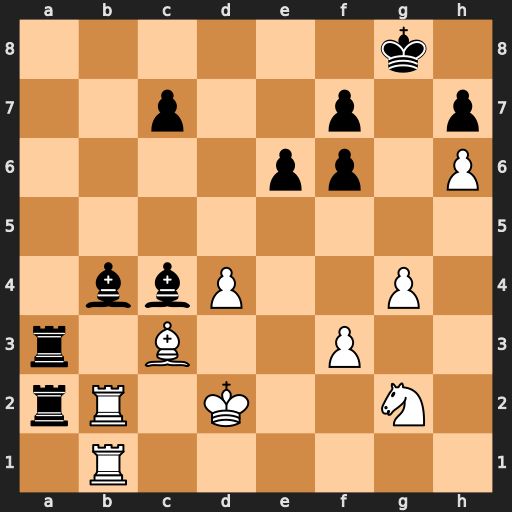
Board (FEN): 6k1/2p2p1p/4pp1P/8/1bbP2P1/r1B2P2/rR1K2N1/1R6
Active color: w
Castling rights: -
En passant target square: -
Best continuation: Bxb4 Rxb2+ Rxb2